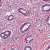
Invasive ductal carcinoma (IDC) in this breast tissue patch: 1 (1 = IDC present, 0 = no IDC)